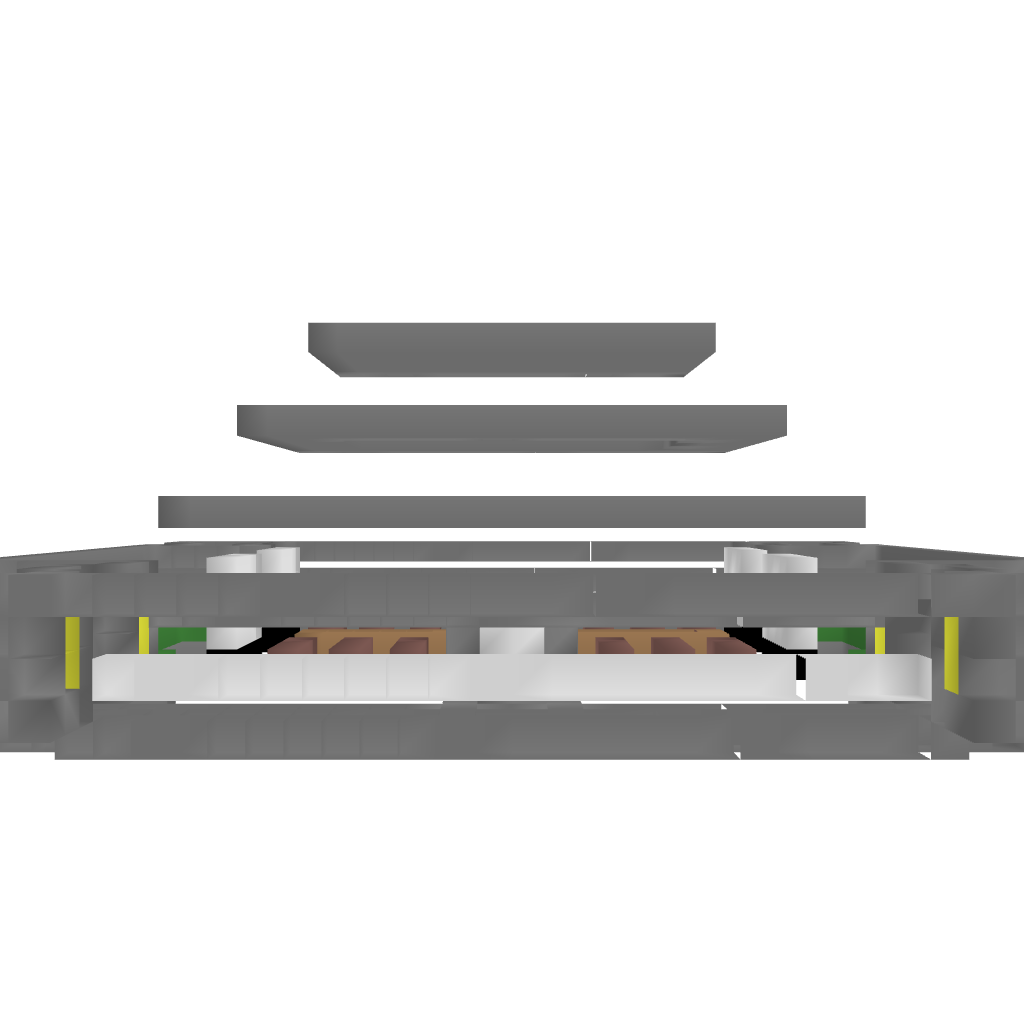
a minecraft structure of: Night Temple bad low quality